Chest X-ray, AP view. Patient: 57 years old, sex M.
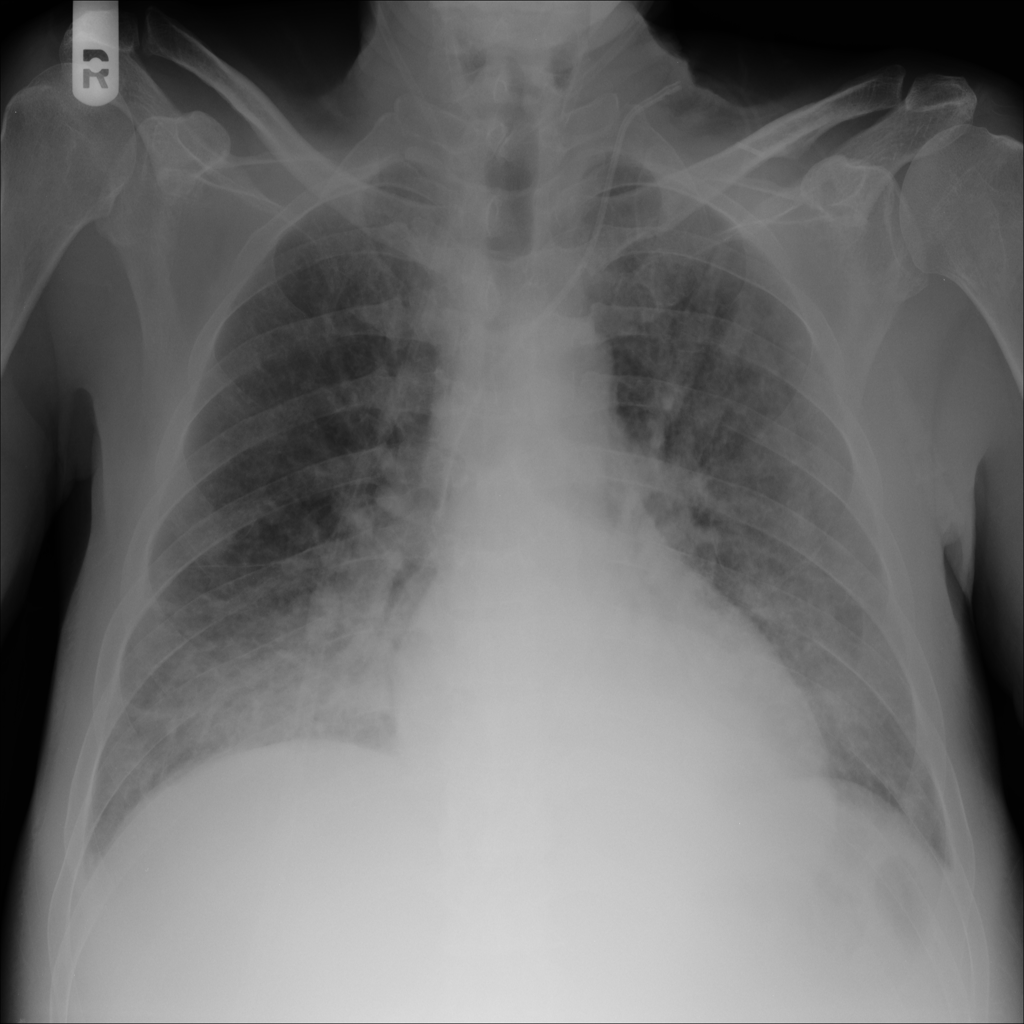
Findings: Infiltration, Mass